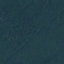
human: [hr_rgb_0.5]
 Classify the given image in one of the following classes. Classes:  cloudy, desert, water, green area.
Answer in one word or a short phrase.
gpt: green area